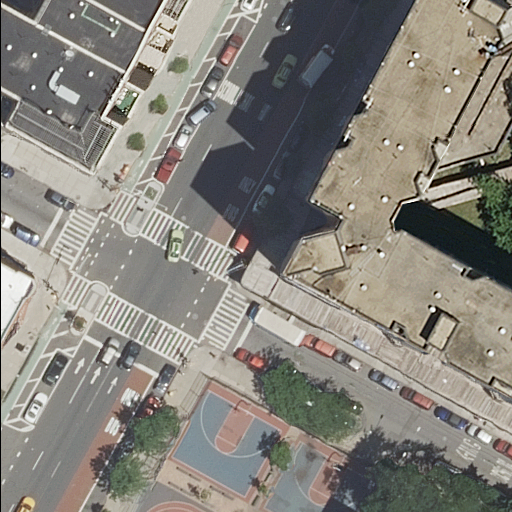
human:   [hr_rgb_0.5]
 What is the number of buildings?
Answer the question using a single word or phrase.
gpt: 3

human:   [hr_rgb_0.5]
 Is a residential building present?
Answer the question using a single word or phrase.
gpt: yes

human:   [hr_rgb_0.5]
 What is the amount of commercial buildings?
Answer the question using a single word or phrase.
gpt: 0

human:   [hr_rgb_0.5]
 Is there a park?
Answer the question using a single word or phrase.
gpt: yes

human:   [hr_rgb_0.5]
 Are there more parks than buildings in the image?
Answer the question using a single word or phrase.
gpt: no

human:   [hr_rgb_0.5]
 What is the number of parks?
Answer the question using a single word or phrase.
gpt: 1

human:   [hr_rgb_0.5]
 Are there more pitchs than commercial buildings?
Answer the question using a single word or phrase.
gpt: yes

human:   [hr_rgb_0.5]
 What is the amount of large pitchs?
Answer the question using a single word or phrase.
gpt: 0

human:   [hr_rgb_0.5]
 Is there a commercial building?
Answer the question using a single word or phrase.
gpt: no

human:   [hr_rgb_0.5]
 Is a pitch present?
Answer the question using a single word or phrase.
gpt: yes

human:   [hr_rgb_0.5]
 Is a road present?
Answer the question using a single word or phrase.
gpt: yes

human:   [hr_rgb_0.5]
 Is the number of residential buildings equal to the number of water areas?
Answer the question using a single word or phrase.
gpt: no

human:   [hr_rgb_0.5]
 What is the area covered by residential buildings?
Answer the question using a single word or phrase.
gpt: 1018m2

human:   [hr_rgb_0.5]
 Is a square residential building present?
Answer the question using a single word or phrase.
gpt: no

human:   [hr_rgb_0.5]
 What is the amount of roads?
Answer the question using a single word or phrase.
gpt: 18

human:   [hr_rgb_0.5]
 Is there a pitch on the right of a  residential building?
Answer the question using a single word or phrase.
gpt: yes

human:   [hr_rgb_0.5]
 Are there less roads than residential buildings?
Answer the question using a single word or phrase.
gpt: no

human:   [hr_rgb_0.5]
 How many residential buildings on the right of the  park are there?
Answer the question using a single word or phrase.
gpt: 1

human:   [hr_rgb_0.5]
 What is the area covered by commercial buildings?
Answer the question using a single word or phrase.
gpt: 0m2

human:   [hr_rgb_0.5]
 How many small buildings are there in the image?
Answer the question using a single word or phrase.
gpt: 2

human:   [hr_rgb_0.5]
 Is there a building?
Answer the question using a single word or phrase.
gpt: yes

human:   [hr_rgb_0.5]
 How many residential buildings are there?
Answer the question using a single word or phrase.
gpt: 3

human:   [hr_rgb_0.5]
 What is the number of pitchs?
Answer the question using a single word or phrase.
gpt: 2

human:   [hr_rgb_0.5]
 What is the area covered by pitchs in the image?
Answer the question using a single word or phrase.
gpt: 490m2

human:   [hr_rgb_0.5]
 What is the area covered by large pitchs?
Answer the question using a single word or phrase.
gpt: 0m2

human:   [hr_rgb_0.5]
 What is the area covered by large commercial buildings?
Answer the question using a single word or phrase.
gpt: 0m2

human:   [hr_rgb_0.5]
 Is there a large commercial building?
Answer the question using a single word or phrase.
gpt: no

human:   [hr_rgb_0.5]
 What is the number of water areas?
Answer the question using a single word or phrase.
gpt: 0

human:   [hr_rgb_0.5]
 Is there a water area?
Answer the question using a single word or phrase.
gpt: no

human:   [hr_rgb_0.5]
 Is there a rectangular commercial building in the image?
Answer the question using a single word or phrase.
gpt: no

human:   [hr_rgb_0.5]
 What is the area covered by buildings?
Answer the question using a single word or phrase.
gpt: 1018m2

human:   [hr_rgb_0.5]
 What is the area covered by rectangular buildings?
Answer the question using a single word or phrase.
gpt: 906m2

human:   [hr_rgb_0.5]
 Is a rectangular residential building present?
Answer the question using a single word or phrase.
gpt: yes

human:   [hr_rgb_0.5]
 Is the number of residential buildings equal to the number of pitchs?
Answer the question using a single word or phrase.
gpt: no

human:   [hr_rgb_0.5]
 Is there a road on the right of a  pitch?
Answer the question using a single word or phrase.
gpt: yes

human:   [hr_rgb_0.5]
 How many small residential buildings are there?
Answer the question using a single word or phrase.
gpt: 2

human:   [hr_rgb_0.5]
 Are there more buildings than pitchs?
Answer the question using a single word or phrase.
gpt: yes

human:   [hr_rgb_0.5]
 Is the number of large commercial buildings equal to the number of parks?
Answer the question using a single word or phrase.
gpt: no

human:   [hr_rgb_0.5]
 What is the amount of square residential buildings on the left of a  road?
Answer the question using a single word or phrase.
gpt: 0

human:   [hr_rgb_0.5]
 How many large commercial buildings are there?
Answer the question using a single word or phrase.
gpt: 0

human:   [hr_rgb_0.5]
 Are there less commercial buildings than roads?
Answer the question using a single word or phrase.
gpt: yes

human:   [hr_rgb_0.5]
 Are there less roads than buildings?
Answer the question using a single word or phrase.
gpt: no

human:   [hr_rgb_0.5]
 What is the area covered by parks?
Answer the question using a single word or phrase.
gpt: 863m2

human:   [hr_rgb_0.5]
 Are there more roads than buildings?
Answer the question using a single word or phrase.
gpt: yes

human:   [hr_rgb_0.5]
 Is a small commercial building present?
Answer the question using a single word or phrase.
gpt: no

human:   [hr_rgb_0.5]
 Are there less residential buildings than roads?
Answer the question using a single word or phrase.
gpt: yes

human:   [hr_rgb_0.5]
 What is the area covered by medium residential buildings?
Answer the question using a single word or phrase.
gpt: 0m2

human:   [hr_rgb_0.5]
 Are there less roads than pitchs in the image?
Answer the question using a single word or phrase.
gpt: no

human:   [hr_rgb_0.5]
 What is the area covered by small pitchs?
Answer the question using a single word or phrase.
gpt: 0m2

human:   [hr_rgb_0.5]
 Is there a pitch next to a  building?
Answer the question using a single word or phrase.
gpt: yes

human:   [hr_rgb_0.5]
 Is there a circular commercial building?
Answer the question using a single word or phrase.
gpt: no

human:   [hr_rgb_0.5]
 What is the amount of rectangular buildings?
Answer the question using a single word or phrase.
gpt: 1

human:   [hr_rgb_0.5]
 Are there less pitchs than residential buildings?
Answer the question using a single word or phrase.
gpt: yes

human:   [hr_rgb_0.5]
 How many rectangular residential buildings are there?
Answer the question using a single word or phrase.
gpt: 1

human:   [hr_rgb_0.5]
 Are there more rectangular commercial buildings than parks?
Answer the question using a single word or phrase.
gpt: no

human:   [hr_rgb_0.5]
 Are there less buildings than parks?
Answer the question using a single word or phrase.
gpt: no

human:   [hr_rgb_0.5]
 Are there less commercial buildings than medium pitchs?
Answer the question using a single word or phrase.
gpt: yes

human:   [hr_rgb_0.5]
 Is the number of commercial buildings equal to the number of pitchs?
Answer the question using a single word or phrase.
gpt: no

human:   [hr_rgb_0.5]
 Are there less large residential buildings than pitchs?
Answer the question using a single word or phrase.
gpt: yes

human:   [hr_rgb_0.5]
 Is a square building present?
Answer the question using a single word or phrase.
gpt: no

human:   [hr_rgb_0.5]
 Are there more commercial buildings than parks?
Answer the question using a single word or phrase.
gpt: no

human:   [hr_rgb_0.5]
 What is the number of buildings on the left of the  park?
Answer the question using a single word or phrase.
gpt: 2

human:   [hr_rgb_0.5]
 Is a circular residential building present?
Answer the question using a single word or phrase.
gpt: no

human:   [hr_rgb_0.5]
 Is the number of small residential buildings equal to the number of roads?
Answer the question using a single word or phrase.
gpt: no